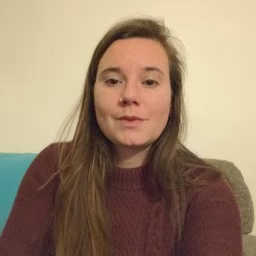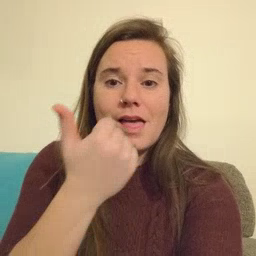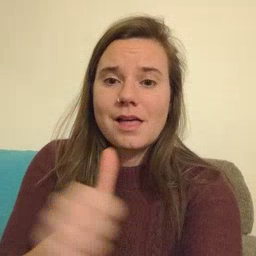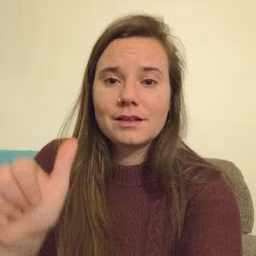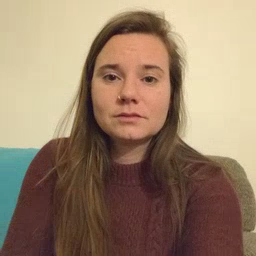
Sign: any